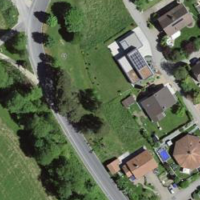
EUNIS habitat code: 55
Species observed at this site:
Sorbus aucuparia